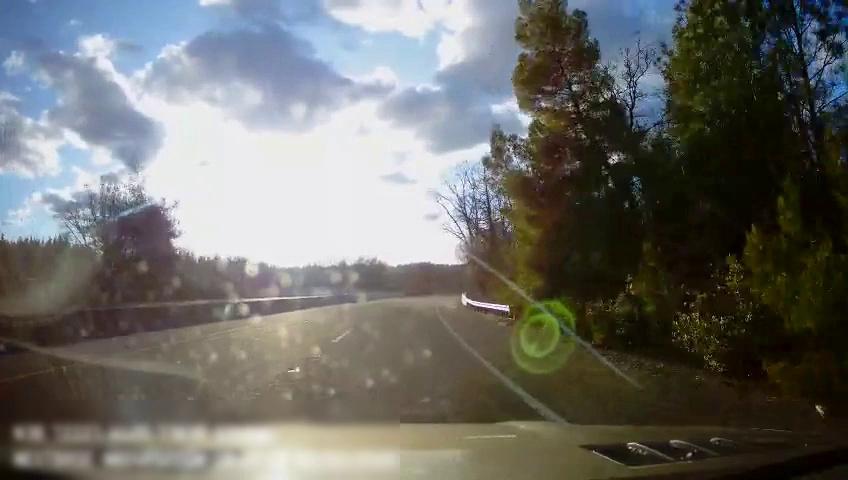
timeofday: Day
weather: Sunny
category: Drivable Space
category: Lanes | Alternate Lane
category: Lanes | Current Lane
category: Lanes | Current Lane